Field crop: maize
Growth stage: 2
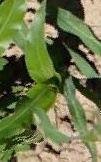
Species: maize